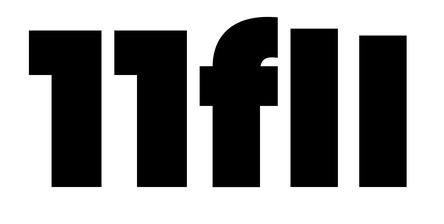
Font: Poppins-Black